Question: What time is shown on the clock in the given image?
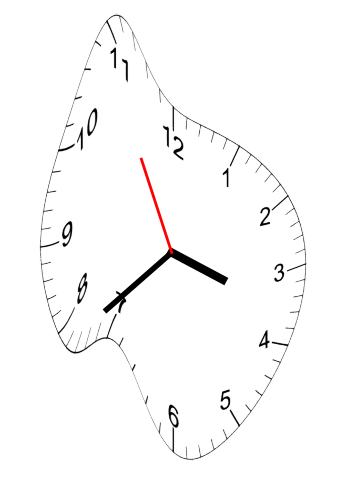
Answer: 03:37:55